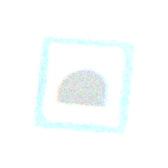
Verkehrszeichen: Tunnel
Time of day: MorningAfternoon
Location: Outdoor (Suburban)
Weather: PartlyCloudy
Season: NotSpecified
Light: Natural